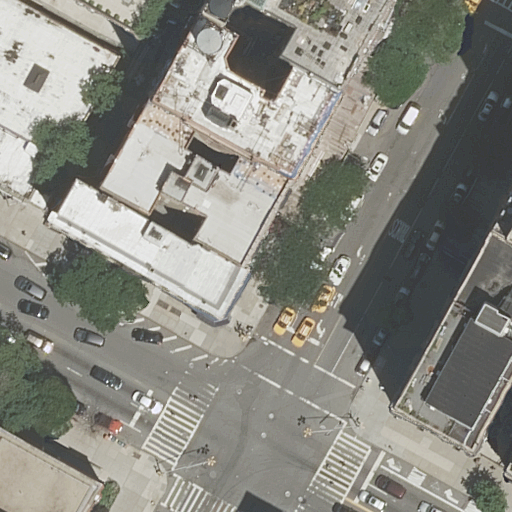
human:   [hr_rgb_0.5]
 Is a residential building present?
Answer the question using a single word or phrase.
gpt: yes

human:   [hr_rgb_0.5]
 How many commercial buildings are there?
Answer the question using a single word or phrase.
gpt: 0

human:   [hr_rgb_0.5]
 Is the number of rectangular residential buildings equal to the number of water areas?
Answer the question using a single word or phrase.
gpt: no

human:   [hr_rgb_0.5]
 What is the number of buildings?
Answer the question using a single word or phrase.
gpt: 9

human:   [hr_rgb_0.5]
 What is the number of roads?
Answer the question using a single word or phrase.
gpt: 5

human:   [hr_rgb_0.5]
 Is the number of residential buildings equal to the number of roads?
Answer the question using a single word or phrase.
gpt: no

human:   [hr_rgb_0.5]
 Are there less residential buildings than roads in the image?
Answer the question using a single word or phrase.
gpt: no

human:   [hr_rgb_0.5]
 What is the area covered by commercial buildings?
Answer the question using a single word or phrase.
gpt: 0m2

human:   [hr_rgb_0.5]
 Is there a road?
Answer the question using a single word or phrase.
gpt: yes

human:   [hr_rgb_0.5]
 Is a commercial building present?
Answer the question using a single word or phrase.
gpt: no

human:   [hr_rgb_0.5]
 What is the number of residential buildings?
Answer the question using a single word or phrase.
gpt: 8

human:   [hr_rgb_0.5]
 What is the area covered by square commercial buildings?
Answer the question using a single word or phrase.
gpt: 0m2

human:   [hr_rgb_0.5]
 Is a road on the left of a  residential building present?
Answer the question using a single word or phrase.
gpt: yes

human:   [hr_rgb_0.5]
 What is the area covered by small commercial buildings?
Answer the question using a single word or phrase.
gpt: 0m2

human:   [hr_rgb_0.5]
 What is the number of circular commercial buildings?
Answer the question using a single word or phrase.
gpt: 0

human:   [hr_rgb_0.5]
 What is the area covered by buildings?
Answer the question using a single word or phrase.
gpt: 5360m2

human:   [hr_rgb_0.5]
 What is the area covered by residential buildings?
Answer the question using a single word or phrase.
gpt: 5087m2

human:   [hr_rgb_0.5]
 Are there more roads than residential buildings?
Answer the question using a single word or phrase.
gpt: no

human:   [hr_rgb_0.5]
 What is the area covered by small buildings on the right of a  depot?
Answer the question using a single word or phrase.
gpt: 0m2

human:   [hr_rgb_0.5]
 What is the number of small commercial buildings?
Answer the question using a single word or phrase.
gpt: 0

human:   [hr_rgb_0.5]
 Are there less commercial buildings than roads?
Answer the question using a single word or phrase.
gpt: yes

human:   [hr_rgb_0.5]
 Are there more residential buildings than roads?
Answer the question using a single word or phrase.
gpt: yes

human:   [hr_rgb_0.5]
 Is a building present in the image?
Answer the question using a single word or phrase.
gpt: yes

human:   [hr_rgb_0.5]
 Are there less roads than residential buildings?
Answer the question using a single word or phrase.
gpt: yes

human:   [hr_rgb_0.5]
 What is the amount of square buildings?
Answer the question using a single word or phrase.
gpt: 0

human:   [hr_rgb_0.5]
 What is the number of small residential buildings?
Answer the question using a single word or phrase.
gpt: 1

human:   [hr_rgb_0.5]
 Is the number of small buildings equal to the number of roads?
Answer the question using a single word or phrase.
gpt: no

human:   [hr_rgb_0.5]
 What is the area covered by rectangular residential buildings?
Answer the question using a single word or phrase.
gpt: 330m2

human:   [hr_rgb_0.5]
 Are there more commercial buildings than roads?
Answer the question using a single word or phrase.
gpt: no

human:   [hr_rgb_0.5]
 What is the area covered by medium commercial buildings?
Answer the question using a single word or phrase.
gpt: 0m2

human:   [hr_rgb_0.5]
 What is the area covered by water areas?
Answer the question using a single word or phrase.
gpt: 0m2

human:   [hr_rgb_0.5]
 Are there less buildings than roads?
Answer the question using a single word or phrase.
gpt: no

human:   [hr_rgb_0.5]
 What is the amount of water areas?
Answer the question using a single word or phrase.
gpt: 0

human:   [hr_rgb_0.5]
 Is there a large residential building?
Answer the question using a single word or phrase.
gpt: yes

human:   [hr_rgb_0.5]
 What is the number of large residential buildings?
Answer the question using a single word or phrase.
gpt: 6

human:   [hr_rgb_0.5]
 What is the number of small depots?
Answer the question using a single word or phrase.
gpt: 0

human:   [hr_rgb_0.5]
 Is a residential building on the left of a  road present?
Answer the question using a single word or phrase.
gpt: yes

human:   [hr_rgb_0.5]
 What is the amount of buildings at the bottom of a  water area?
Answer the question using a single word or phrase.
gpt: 0

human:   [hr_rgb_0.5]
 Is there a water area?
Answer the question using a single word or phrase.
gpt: no

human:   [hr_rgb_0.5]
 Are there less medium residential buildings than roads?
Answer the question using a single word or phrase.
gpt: yes

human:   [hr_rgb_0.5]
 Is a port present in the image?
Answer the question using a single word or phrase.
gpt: no

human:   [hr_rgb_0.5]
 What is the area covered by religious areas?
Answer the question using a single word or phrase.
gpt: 0m2

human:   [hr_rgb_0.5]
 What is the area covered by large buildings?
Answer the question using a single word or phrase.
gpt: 4757m2

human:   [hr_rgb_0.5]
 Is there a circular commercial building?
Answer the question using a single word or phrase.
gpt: no

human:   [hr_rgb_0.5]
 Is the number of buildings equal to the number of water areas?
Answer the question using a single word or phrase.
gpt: no

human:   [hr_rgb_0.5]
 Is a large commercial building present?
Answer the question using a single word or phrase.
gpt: no

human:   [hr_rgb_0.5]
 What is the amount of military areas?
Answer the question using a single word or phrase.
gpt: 0

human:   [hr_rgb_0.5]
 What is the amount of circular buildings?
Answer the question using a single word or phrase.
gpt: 0

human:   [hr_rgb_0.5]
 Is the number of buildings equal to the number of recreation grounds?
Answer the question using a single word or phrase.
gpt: no

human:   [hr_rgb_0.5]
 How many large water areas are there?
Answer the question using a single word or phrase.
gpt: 0

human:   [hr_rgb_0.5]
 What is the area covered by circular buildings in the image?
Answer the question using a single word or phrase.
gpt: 0m2

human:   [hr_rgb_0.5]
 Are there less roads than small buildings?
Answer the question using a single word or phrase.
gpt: no

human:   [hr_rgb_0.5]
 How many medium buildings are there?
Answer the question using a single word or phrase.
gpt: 2

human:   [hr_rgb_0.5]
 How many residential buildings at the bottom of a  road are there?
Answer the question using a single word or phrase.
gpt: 2

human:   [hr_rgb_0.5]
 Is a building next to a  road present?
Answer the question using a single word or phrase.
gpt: yes

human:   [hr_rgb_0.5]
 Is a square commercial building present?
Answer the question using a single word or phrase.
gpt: no

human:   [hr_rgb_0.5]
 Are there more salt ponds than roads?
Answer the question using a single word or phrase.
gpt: no

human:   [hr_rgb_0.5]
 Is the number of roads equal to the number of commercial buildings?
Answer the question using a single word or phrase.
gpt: no

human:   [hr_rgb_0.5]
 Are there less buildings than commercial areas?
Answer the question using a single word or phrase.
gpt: no

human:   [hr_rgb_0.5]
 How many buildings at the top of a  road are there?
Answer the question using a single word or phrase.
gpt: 7

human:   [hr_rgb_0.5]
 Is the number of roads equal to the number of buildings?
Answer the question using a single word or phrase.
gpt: no

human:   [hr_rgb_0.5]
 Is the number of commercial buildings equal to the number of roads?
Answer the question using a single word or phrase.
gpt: no

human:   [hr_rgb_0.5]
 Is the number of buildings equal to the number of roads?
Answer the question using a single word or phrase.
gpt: no

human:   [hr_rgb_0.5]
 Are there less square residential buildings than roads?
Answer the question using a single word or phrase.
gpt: yes